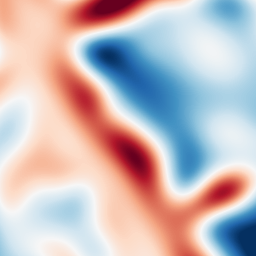
Category: multiscale
Decomposition family: log
Decomposition parameters: sigma: 20
Upsampling method: lanczos
Upsampling parameters: scale: 8
Upsampling scale: 8